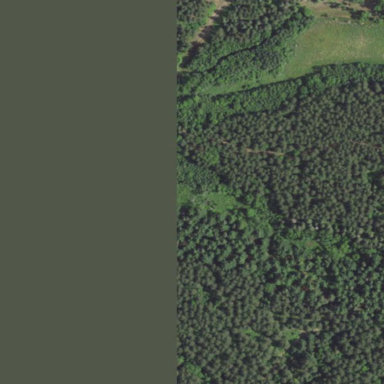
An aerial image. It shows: Evergreen needle-leaved forest.